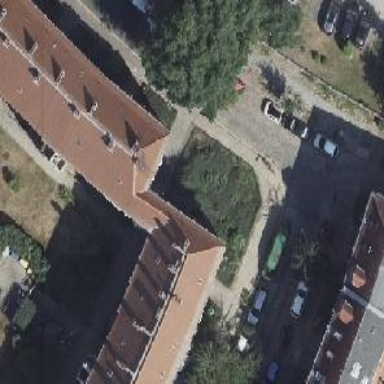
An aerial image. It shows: Driveway that serves as building passage under tunnel.